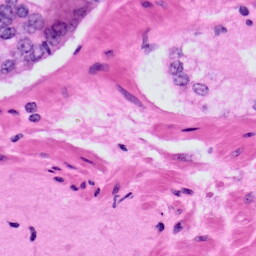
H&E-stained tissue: Prostate